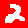
Digit: 2